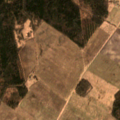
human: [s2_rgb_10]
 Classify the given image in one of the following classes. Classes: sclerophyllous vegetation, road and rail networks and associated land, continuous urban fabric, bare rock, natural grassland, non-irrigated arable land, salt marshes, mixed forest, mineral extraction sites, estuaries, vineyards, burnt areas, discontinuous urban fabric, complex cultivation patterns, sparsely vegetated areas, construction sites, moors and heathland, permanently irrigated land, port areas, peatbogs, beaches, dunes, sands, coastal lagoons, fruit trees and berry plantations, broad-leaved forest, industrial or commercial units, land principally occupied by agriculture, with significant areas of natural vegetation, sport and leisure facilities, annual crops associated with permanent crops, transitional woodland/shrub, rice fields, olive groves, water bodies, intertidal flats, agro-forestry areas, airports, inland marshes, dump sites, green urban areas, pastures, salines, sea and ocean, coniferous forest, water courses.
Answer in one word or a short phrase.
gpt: non-irrigated arable land, mixed forest